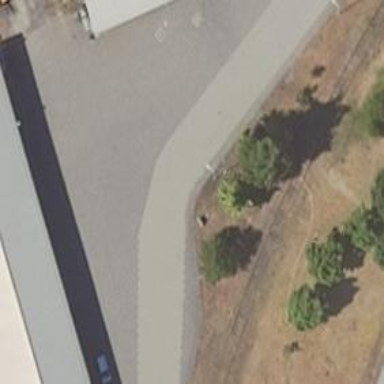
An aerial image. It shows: Concrete driveway serving as service road.